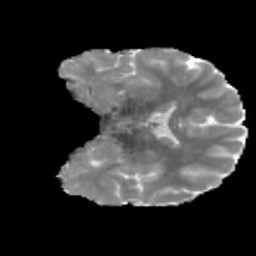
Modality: MD
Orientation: coronal
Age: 25
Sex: male
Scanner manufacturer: siemens
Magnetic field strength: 3 T
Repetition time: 3.5 s
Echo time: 0.086 s